Question: I need help with the following design. Basically I have a Main form which initializes a class called . When the user clicks on a form called CommunicationsSetupForm, Main passes the class in its ctor. From this CommunicationsSetupForm, the user can change settings such as the type of communication (RS232, RS485, TCP/IP, etc), baud rates, COM port names, etc.
Once this is done, focus is back to the Main form. From here, the user can send a packet to the respective hardware, such as a RUN packet. The packet is initalized through the Init Packet class, which also takes in the class in its CTOR, than InitalizePacket calls PacketGenerate, which also passes the class in its CTOR, and than finally CommunicationMediator is called via an event from PacketGenerate. CommunicationMediator is actually initialized in the Main Form, and also takes in the class via its CTOR. Below is a picture of what is going on and I hope it makes the situation a little more clear:

My question is, what is the best way for CommunicationMediator to know if the class has changed. For example, the user now has changed the baud rate to 300 from 9600. From my research, I have read about "Deep Copy" and a way to implement it: <URL>. Using this technique, I can create a non-referenced copy of the class called and compare it with the current class each time I need to send something out via the hardware. If , I change the settings on the hardware first.
How can I compare an old class with the current class if I implement it this way? Is this the best way for CommunicationMediator to check if the class has changed?
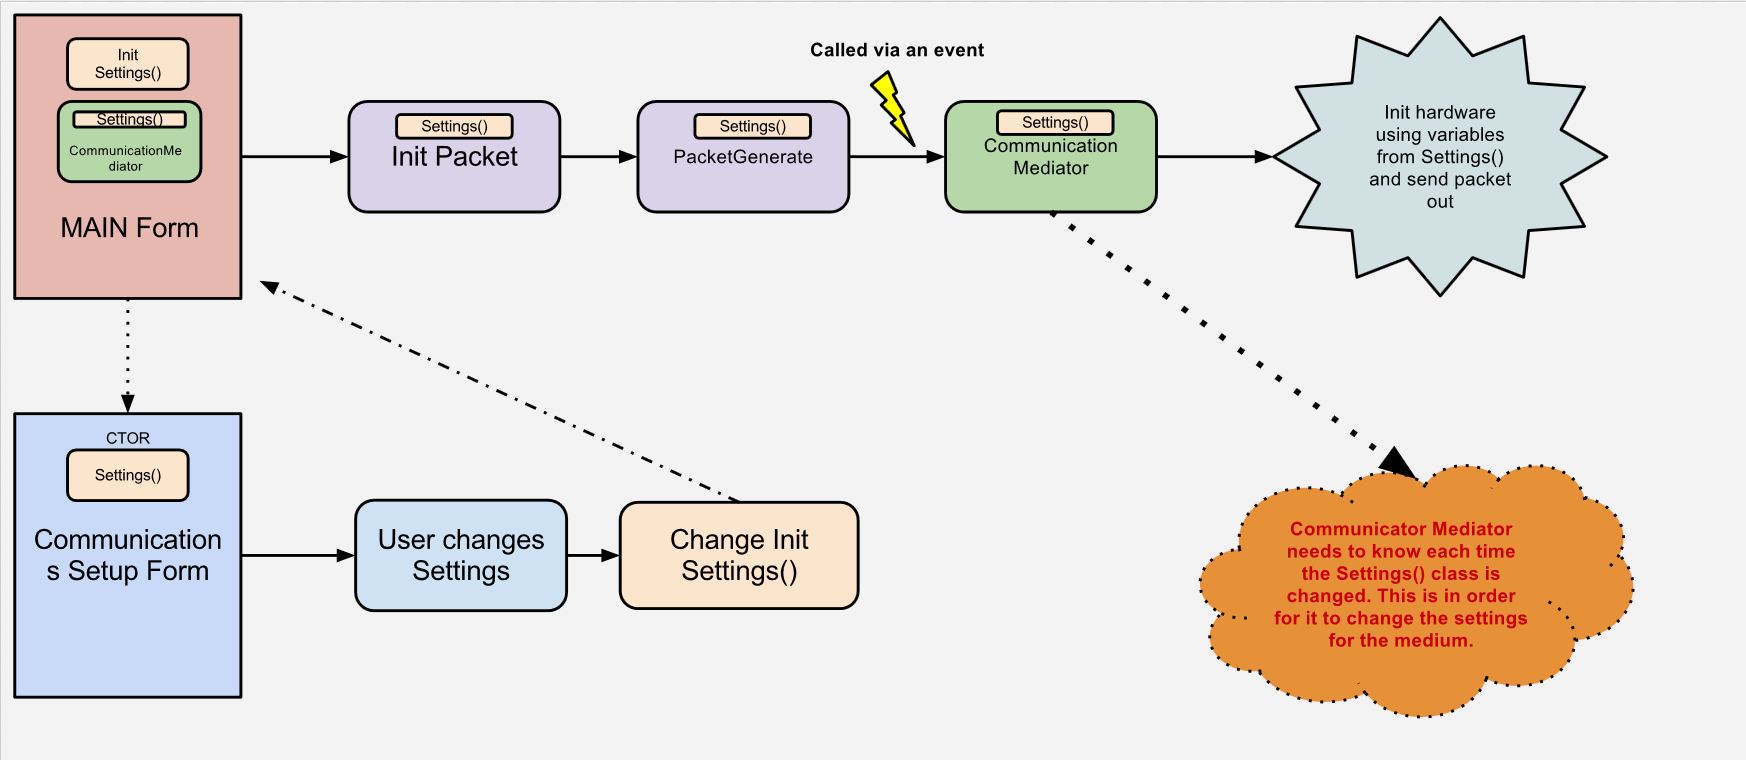
Answer: Your 'Settings' class could just implement <URL>. This is a standard interface in the framework which allows you to subscribe to notifications if properties within a class have changed, and is far simpler than deep copying and comparing each time.